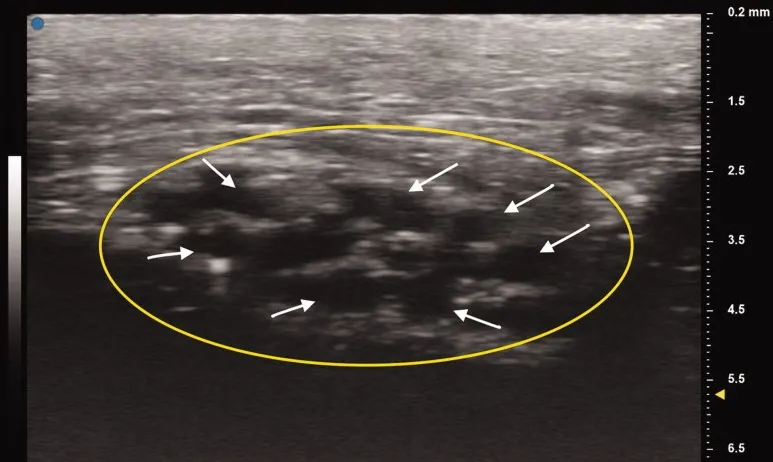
Patient's unaffected left median nerve at the wrist crease. Oval indicates cross section of the median nerve. White arrows point to individual nerve fascicles.
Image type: radiology (ultrasound)